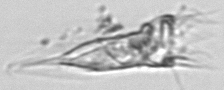
Label: Tintinnina